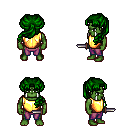
a pixel art fantasy rpg character, male body template, orc, green skin, gold chest armor, magenta pants, green princess hairstyle, dagger, four views (front, back, left, right), 2x2 character sprite sheet, small pixel art, hard edges, no anti-aliasing